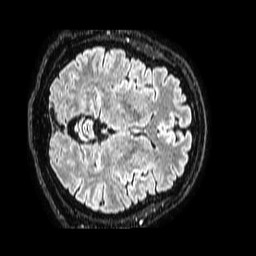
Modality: FLAIR
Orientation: axial
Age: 47
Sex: male
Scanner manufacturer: philips
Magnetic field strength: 1.5 T
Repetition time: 4.8 s
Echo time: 0.3 s